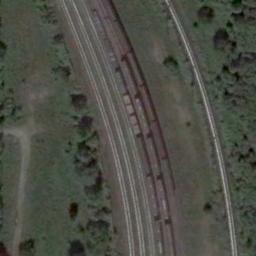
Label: railway